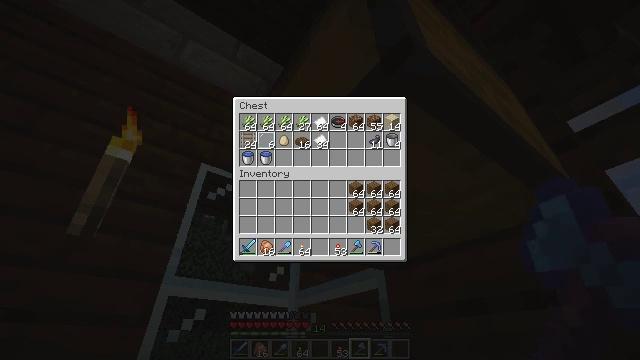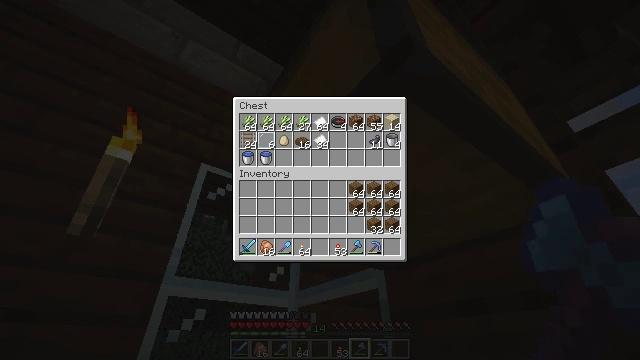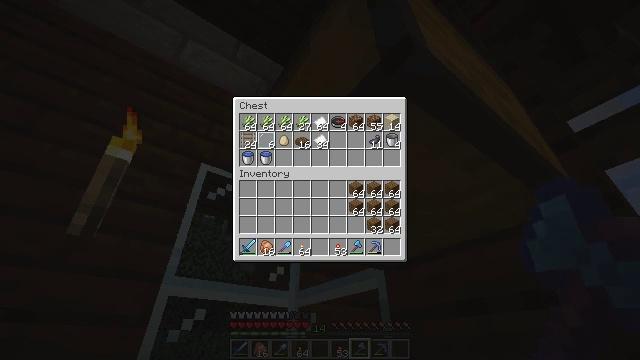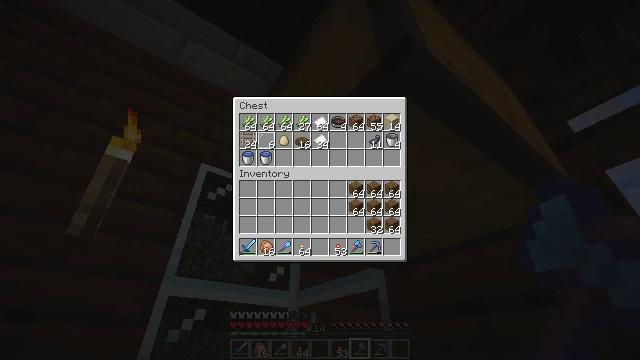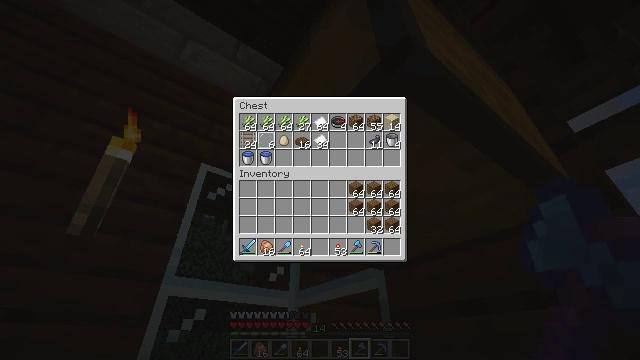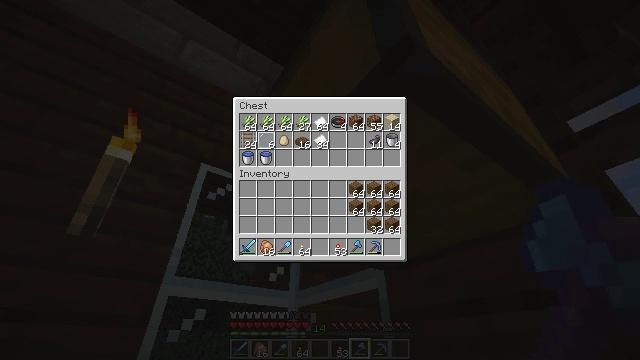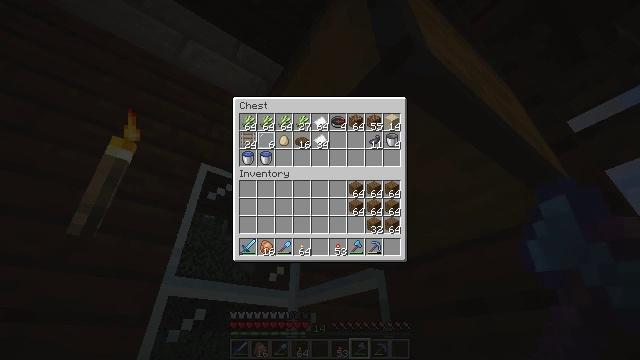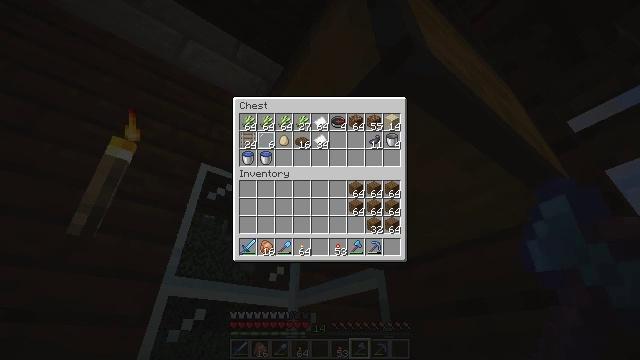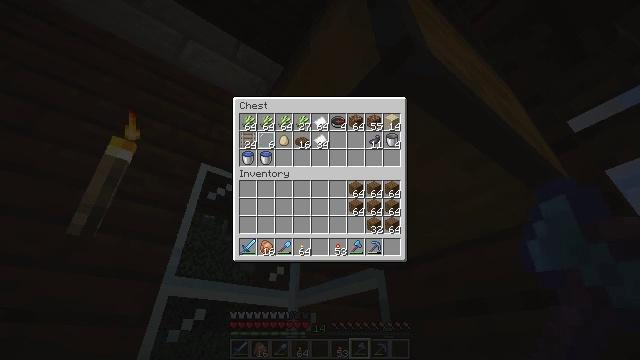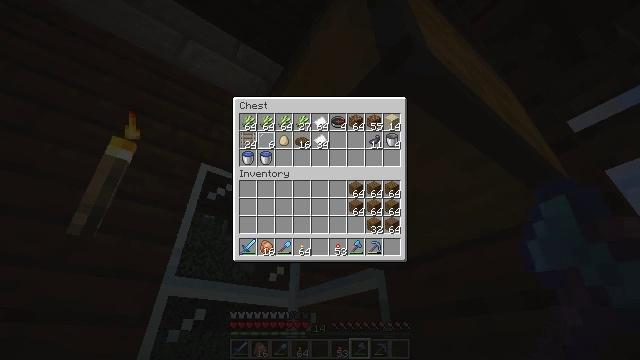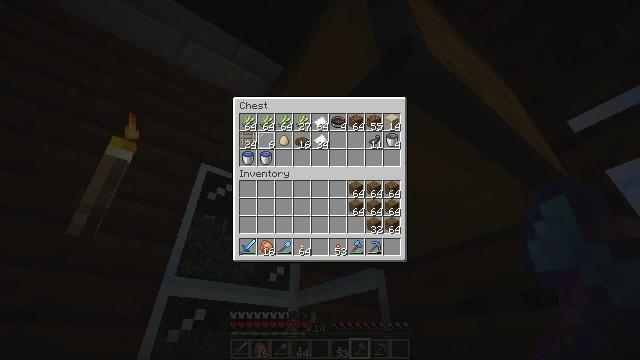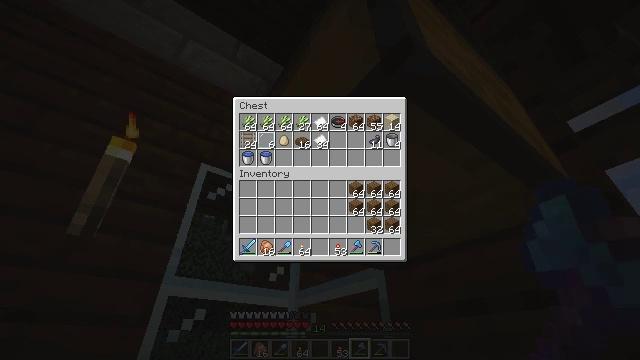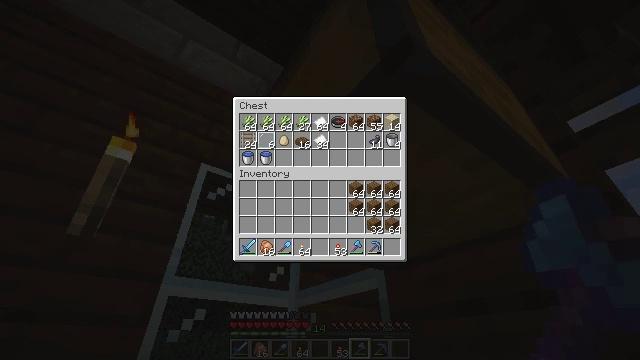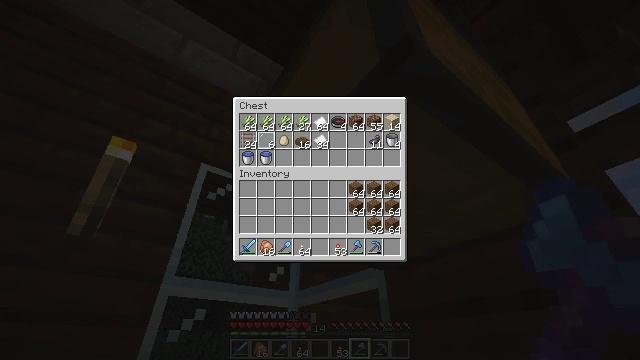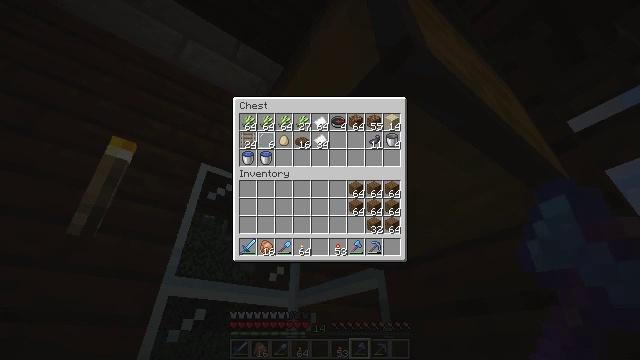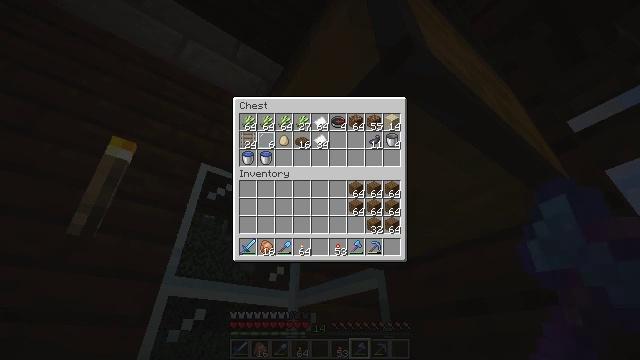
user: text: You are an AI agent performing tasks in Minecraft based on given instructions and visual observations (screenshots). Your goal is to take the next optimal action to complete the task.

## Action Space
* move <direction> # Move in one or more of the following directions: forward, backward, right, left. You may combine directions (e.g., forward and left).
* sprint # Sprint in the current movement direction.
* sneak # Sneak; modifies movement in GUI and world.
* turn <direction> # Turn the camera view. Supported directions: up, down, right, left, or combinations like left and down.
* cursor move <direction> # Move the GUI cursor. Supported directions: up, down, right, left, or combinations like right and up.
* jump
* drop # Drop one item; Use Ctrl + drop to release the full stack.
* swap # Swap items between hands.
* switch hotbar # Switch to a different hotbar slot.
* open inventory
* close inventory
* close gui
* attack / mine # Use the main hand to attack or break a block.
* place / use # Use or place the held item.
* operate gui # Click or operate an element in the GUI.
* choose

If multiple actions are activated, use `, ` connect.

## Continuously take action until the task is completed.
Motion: motion action
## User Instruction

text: Craft a brown bed using wool and a crafting table.
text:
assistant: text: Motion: no_op
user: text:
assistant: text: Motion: no_op
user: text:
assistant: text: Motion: no_op
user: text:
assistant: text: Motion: no_op
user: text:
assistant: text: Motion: no_op
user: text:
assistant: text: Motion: no_op
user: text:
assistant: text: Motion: no_op
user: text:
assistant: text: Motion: no_op
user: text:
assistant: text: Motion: no_op
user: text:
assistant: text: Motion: no_op
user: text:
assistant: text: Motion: no_op
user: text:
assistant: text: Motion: no_op
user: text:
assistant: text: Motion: no_op
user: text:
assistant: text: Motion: no_op
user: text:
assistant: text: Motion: no_op
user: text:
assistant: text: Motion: no_op
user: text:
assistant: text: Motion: no_op
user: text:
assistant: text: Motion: no_op
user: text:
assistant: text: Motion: no_op
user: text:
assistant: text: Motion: no_op
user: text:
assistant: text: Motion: no_op
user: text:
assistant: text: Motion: no_op
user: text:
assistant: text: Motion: no_op
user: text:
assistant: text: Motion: no_op
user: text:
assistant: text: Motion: no_op
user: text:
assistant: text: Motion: no_op
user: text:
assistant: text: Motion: no_op
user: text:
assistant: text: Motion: no_op
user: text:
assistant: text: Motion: no_op
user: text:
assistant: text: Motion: no_op